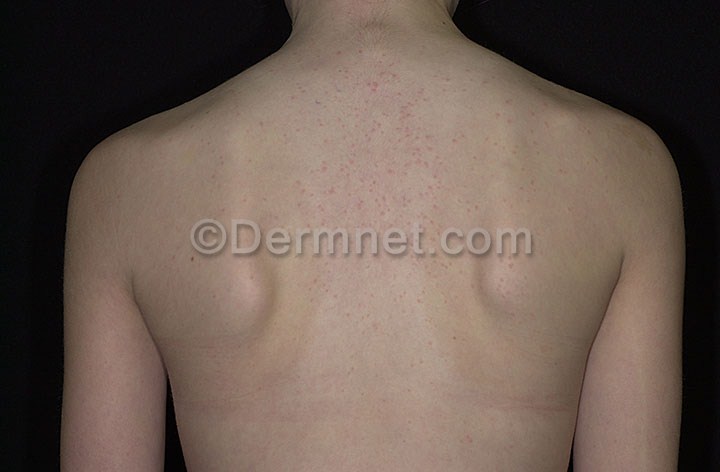
Disease: Exanthems and Drug Eruptions